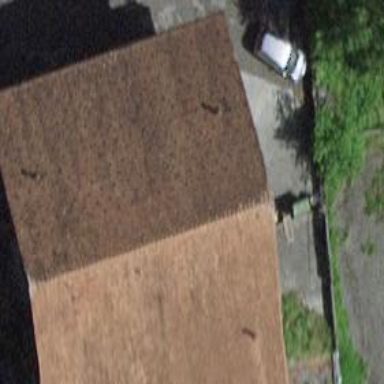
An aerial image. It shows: Rural barn.